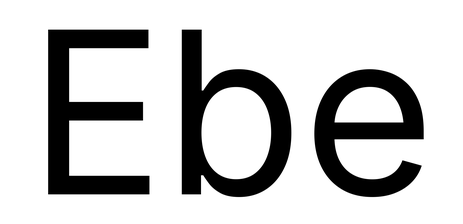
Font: Inter_Regular